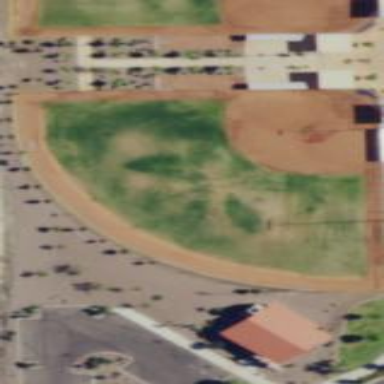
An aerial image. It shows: Baseball pitch for leisure land activities.